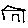
Label: house